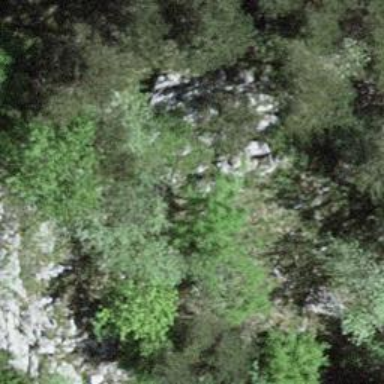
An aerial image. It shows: Cliff in nature.